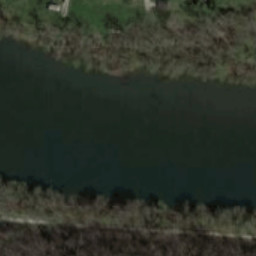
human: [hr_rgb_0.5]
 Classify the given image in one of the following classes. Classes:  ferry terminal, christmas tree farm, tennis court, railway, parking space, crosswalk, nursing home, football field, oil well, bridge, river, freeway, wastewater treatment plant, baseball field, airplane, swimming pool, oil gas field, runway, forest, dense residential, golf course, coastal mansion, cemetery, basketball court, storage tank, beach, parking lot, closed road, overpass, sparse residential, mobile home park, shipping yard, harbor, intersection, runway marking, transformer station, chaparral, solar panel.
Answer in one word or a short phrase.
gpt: river